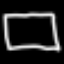
Label: square